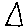
Label: triangle